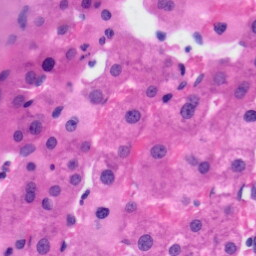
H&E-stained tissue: Liver